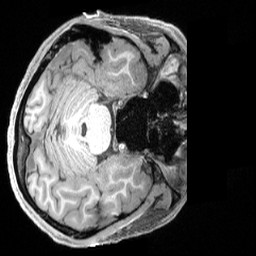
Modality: T1w
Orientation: axial
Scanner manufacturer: siemens
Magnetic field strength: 3 T
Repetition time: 2.4 s
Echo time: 0.00222 s